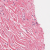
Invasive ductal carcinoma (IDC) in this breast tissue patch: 0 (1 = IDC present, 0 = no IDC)